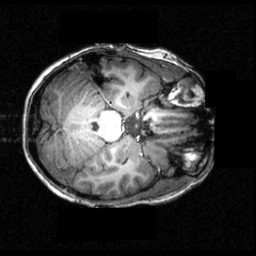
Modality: T1w
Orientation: axial
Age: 22
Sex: female
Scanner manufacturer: siemens
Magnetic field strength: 3.951 T
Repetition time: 1.5 s
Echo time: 0.00335 s